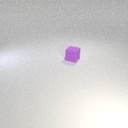
small purple rubber cube